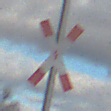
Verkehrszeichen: Andreaskreuz
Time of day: SunriseSunset
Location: Outdoor (RoadRail)
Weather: PartlyCloudy
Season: NotSpecified
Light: Natural